Question: I'm new to yii framework and i'm learning it from online tutorials and yii documentations.I found that i don't have some files in Themes directory which i saw in tutorial.As you can see in the attached file that 'layouts' and 'site' folder contains file ('main.php' and 'index.php') and in my PC i just have folders.

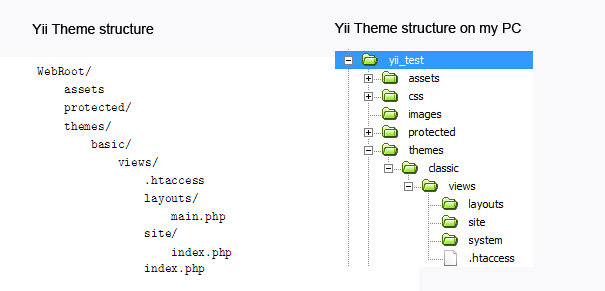
Answer: The main file to change the theme is located at 'protected/views/layouts/main.php'